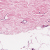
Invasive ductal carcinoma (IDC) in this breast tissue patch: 0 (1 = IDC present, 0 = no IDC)